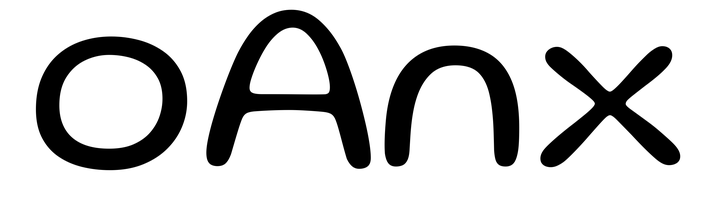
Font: Gluten_Light